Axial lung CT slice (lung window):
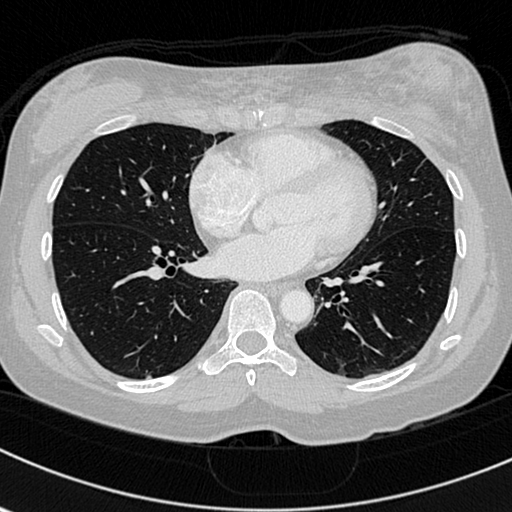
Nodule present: no